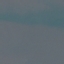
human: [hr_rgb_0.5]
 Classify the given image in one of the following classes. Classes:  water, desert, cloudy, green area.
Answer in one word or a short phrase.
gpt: water